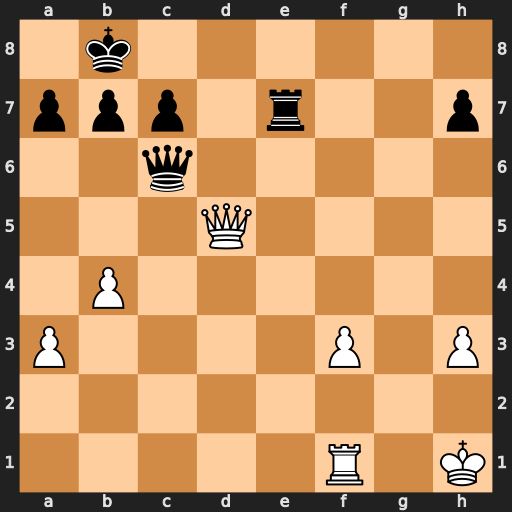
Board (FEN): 1k6/ppp1r2p/2q5/3Q4/1P6/P4P1P/8/5R1K
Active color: w
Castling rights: -
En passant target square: -
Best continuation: Qd8#